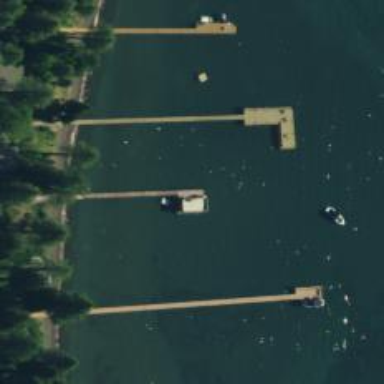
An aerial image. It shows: Man-made pier.